Question: Forgive me if this is easy and I have seen similar posts but I am new-ish to C# and have been struggling on this, so any help would be much appreciated.
I am trying to connect to a local DB SQL Server in Visual Studio 2012 but so far have had no luck.
I got my connection string from the properties of my local DB which in the picture is in the left hand pane.
'''
public void connection()
{
string connectionString = "Data Source=(localdb)11.0;Integrated Security=True;Connect Timeout=15;Encrypt=False;TrustServerCertificate=False";
SqlConnection con = new SqlConnection(connectionString);
try
{
con.Open();
lblConnectionTest.Text = "Connected successfully";
}
catch (SqlException ex)
{
lblConnectionTest.Text = ex.Message;
}
}
'''
At this point, all I am trying to do is establish a connection to the DB and basically write out "connection successful" etc if it connects.
Currently with what I have, I receive the following error:
'''
A network-related or instance-specific error occurred
while establishing a connection to SQL Server.
The server was not found or was not accessible.
Verify that the instance name is correct and that SQL Server
is configured to allow remote connections.
(provider: Named Pipes Provider, error: 40 -
Could not open a connection to SQL Server)
'''
What am I doing wrong here?
Many thanks!

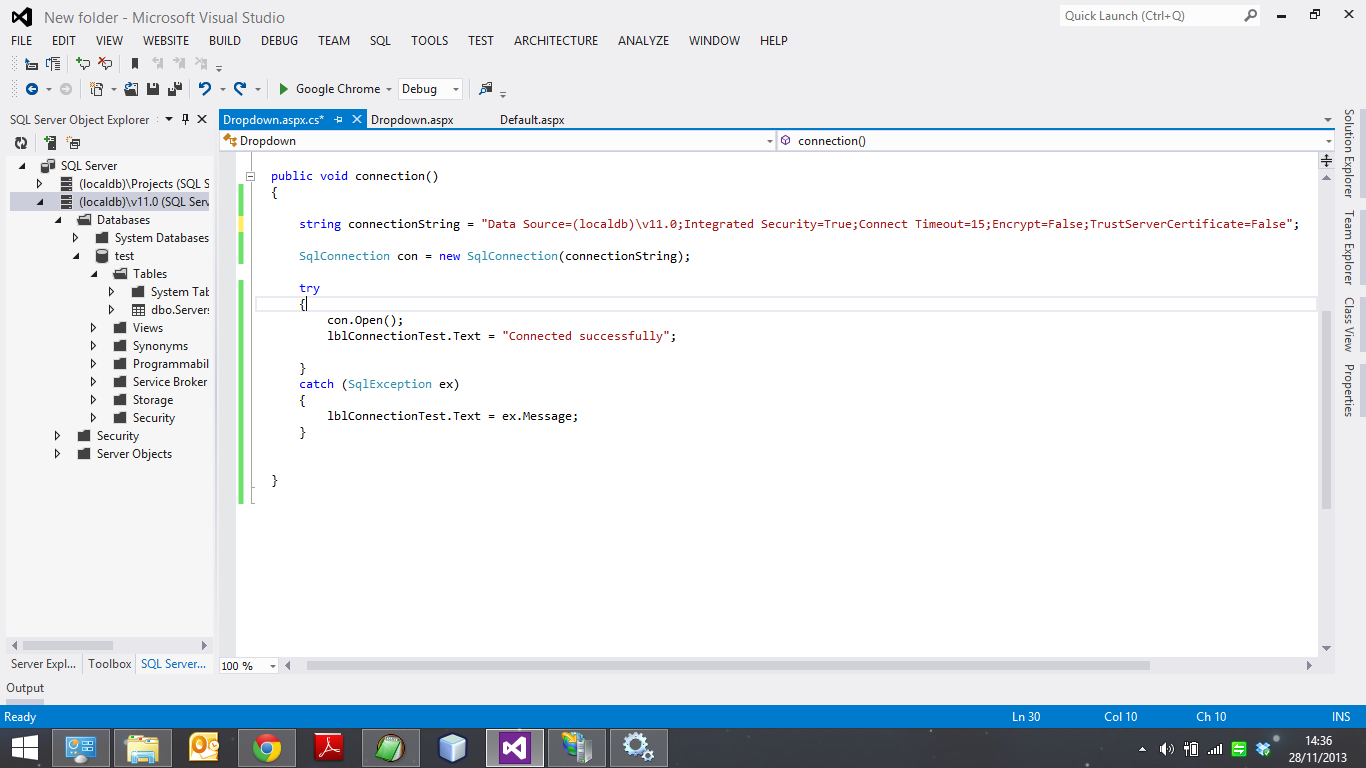
Answer: If you are in C#, you can create an application config file (App.config), which will be having the connection string with its name.
this is sample code in the app.config
'''
<?xml version="1.0" encoding="utf-8" ?>
<configuration>
<configSections>
</configSections>
<connectionStrings>
<add name="myConnString" connectionString="Data Source=.\SQLEXPRESS;AttachDbFilename=D:\AppsTest\Nov17RoomBooking\dbRoomBooking.mdf;Integrated Security=True;Connect Timeout=30;User Instance=True"
providerName="System.Data.SqlClient" />
</connectionStrings>
</configuration>
'''
Then Your code should look like this:
'''
private static string sqlConnectionString = ConfigurationManager.ConnectionStrings["myConnString"].ConnectionString;
private void DeletingDataBase()
{
using (SqlConnection sqlConn = new SqlConnection(sqlConnectionString))
{
using (SqlCommand cmd = new SqlCommand())
{
string sqlQuery = "SELECT, INSERT, UPDATE, DELETE";
cmd.Connection = sqlConn;
cmd.CommandText = sqlQuery;
try
{
cmd.Connection.Open();
cmd.ExecuteNonQuery();
}
catch { }
finally
{
cmd.Connection.Close();
}
}
}
}
'''